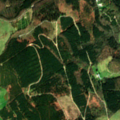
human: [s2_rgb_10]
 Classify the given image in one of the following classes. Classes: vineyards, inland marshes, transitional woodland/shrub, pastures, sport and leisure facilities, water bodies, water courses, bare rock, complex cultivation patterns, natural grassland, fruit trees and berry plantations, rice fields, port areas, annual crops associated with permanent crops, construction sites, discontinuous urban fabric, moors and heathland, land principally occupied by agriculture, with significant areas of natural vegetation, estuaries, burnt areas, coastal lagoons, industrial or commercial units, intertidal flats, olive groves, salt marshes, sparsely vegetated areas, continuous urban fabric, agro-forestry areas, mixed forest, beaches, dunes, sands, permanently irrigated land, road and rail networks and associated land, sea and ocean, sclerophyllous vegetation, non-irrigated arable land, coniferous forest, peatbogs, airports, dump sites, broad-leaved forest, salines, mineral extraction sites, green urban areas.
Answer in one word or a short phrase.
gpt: pastures, mixed forest